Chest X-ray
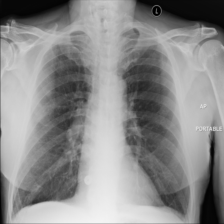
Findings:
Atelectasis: negative
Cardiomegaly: negative
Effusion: negative
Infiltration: negative
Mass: negative
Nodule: negative
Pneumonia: negative
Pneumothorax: negative
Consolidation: negative
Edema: negative
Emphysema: negative
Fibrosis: negative
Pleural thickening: negative
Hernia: negative